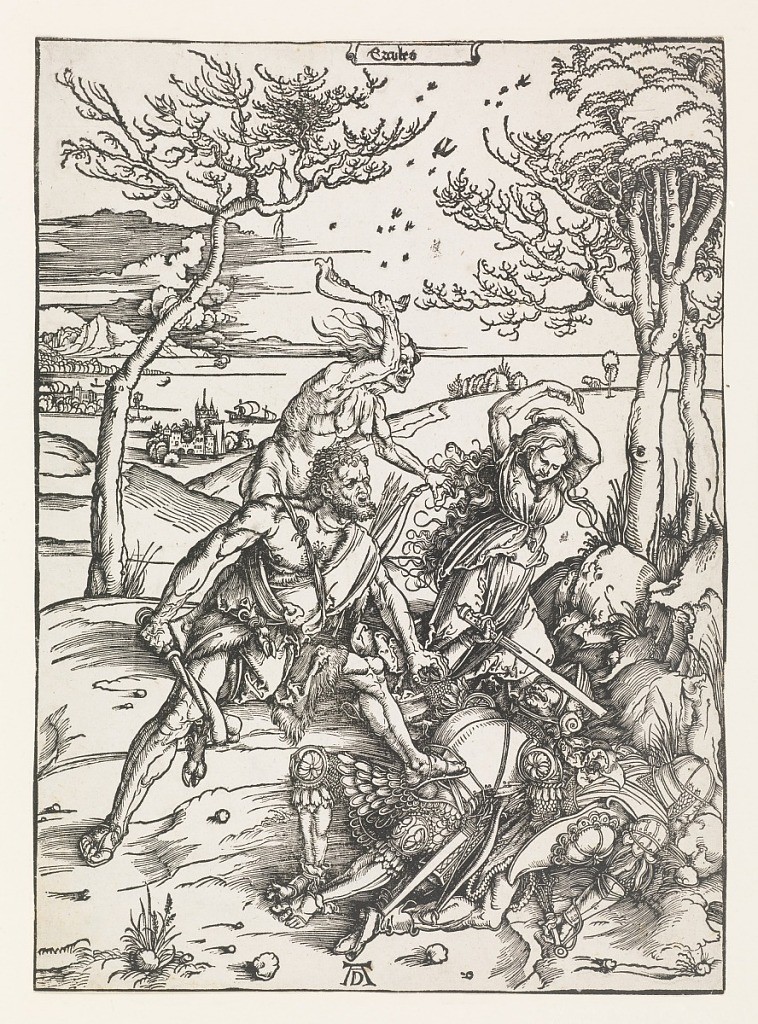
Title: Hercules Conquering the Molionide Twins
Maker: Albrecht Dürer, German, 1471–1528
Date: ca. 1497
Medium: Woodcut on laid paper
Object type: Print
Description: A man wearing an animal skin carrying a club (presumably Hercules) has thrown down another man wearing armor. A second man in armor is already on the ground. Behind, a young woman is pursued by an older nude woman brandishing a jawbone. A landscape and two towns can be seen in the background.